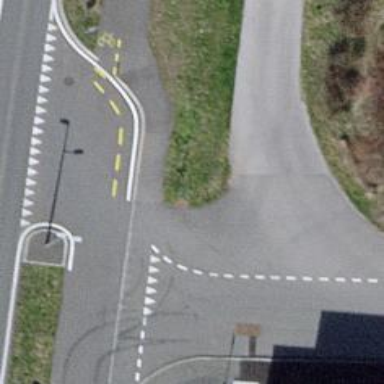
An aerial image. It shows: Asphalt sidewalk.